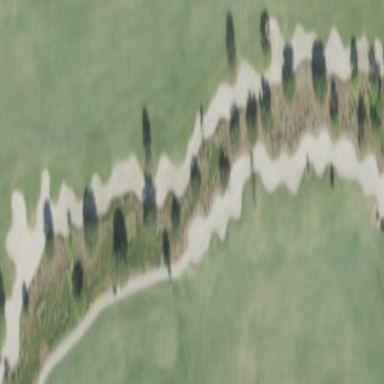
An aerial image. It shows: Golf bunker filled with natural sand.